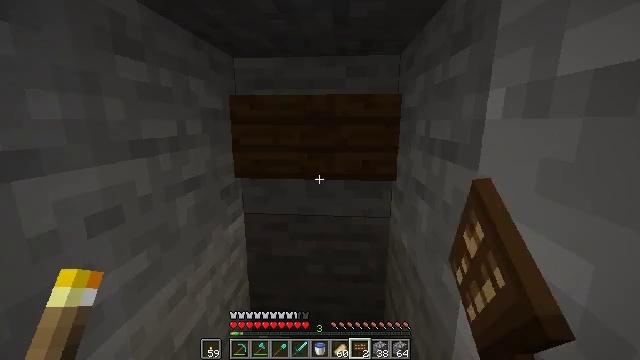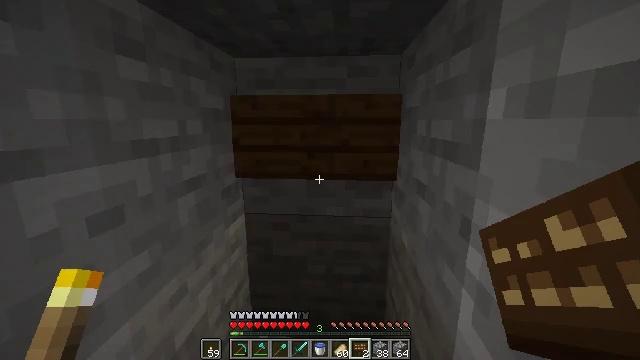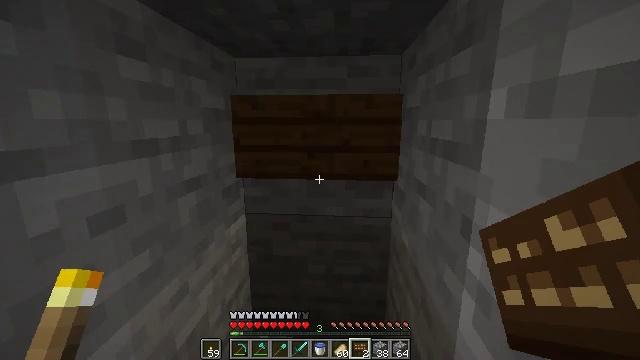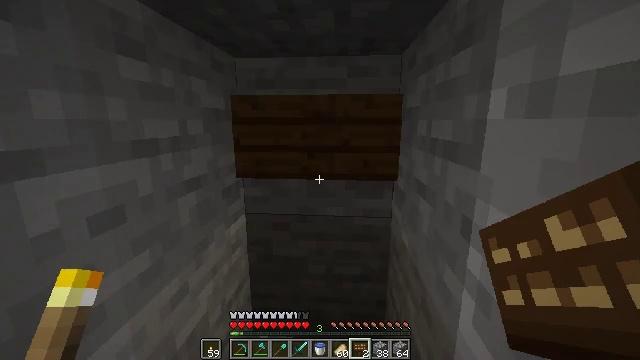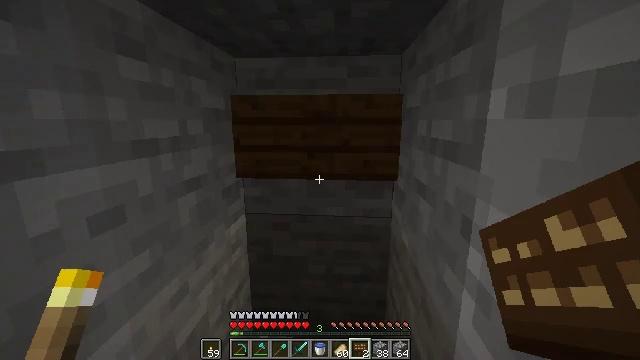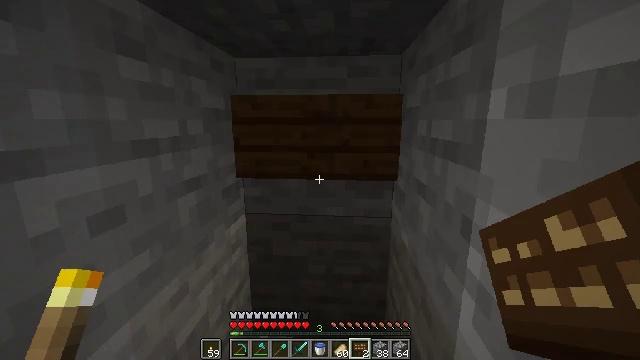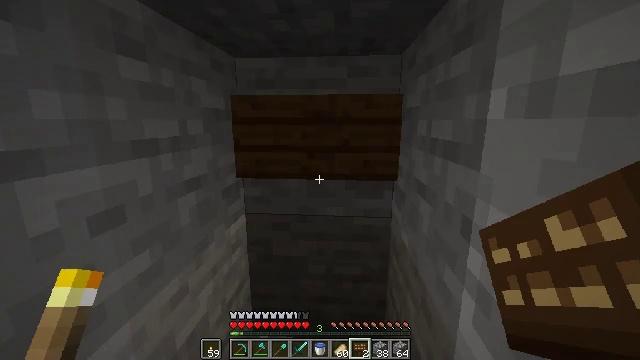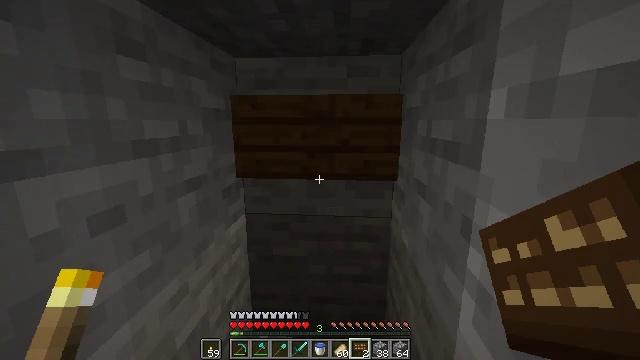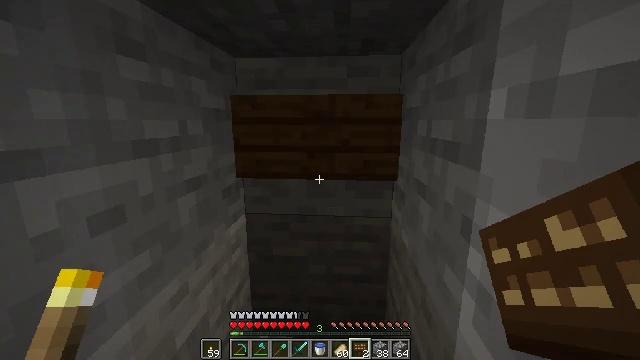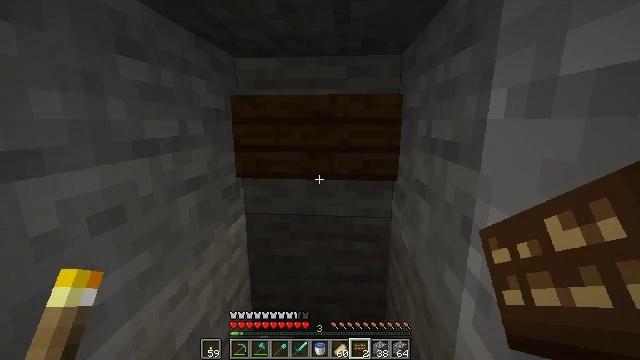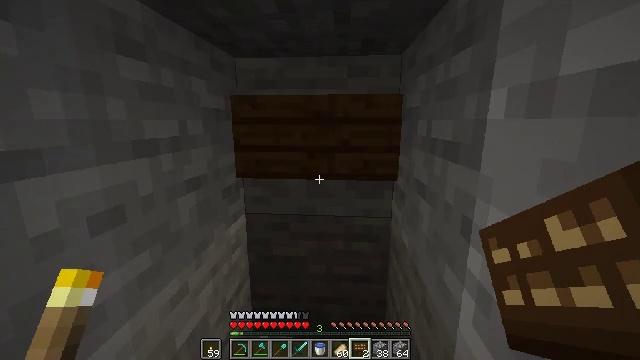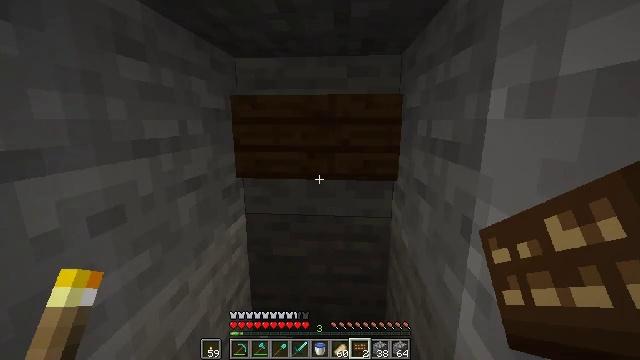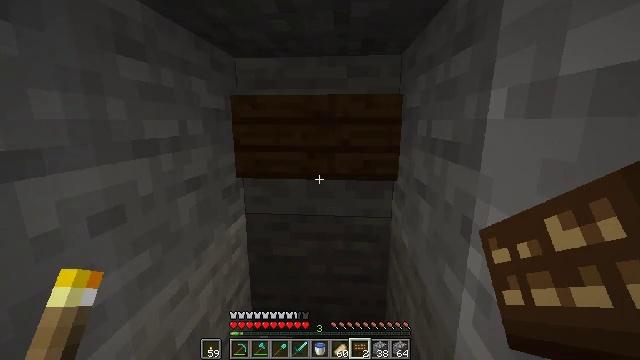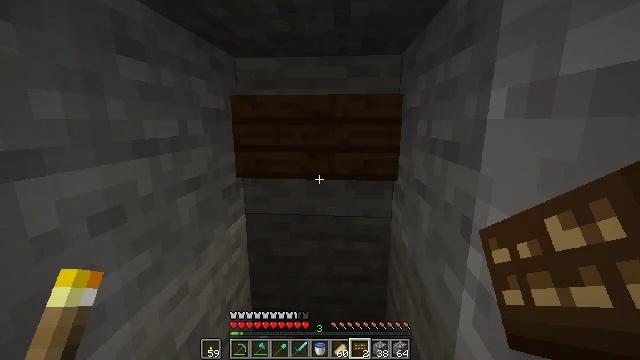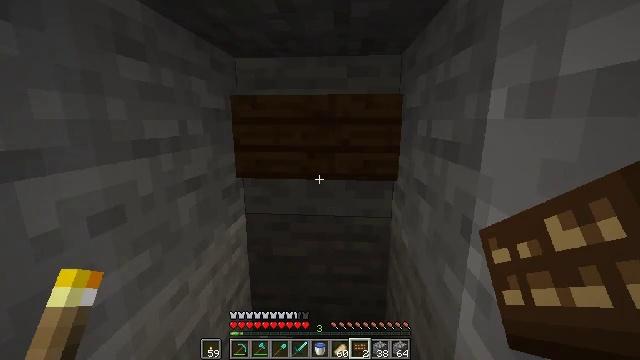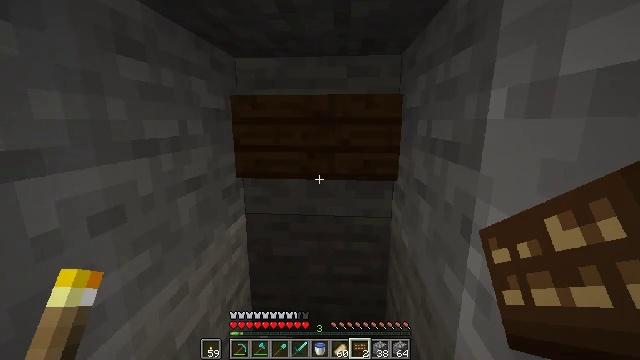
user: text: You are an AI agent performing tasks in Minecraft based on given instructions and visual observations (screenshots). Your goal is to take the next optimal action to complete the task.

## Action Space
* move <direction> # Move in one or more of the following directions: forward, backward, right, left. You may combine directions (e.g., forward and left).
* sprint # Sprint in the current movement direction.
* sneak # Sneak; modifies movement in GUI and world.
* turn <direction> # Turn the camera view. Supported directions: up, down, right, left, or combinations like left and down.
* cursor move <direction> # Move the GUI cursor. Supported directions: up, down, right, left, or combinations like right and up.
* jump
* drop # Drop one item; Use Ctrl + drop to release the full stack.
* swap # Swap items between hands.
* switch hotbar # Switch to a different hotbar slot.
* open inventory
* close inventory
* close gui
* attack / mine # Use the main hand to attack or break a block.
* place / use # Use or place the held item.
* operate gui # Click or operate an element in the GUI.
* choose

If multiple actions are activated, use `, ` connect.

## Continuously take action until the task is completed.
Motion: motion action
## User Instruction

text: Collect the dark oak wall sign.
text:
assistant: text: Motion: no_op
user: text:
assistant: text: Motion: no_op
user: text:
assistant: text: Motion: no_op
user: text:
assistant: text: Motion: no_op
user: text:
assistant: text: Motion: no_op
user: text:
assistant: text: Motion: no_op
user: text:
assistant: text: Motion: no_op
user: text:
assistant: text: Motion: no_op
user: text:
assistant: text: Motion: no_op
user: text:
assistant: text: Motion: no_op
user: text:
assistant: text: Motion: no_op
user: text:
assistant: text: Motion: no_op
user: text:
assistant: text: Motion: no_op
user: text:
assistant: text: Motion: no_op
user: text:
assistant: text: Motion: no_op
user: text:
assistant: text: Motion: no_op
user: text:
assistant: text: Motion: no_op
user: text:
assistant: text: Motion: no_op
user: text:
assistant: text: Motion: turn down
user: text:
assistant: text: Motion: turn down
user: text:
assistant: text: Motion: no_op
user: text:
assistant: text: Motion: no_op
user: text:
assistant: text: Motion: no_op
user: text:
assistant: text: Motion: turn up
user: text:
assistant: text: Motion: turn up
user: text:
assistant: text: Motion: turn up
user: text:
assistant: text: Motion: turn up
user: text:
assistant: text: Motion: turn up
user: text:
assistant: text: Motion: no_op
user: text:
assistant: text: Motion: no_op